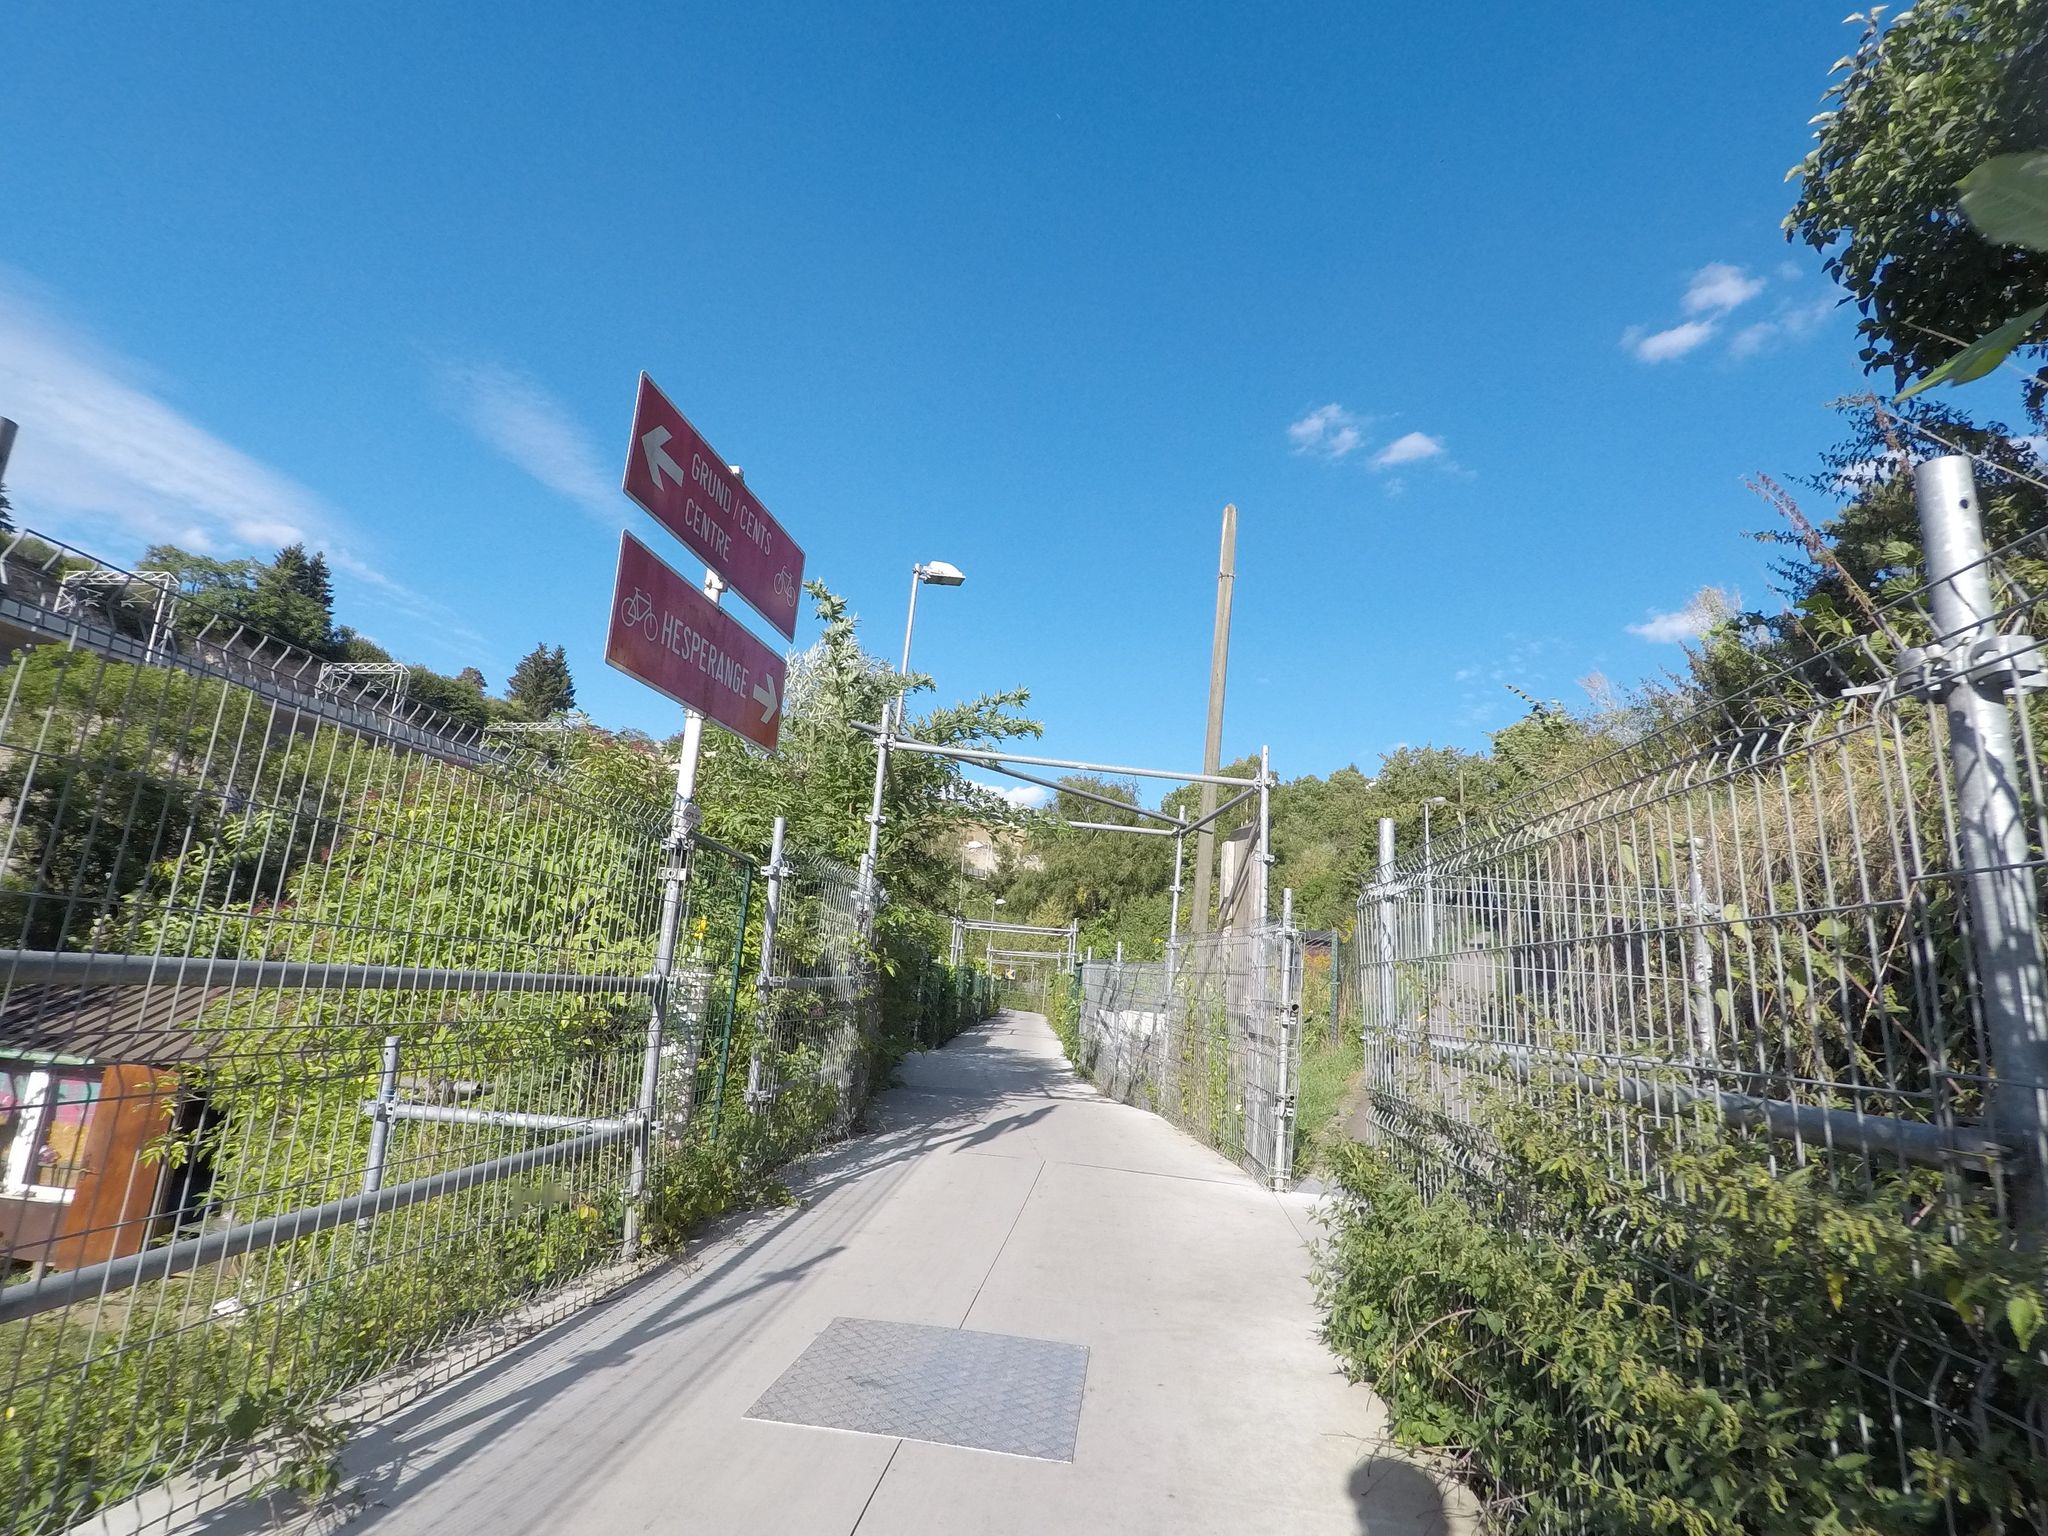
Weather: clear
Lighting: day
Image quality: good
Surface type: cycling surface
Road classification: steps, footway, residential
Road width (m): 2.5
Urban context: urban centre
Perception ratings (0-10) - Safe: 1.68, Lively: 4.91, Beautiful: 6.11, Boring: 5.05, Depressing: 4.28, Wealthy: 3.06